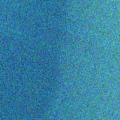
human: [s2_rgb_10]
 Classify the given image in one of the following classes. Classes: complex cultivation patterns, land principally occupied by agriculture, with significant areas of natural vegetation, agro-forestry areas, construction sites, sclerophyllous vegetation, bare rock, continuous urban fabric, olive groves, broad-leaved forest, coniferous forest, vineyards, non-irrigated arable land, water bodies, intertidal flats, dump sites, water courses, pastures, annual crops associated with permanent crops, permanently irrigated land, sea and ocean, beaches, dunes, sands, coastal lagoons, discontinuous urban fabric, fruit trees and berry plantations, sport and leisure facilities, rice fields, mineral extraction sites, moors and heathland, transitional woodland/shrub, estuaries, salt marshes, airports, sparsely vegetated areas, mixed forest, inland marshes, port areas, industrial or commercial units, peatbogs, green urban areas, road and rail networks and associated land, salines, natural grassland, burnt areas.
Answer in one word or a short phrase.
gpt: sea and ocean